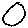
Label: circle